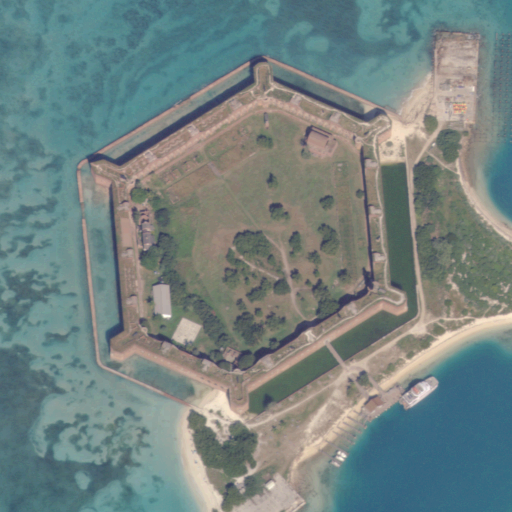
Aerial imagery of island in Florida named Garden Key containing open water, herbaceous wetlands, and woody wetlands